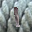
Label: 1